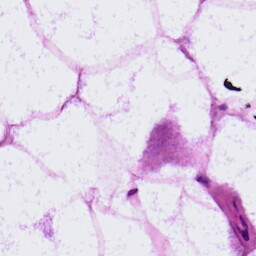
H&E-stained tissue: LymphNode